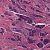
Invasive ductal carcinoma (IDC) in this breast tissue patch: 1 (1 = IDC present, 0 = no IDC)